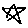
Label: star